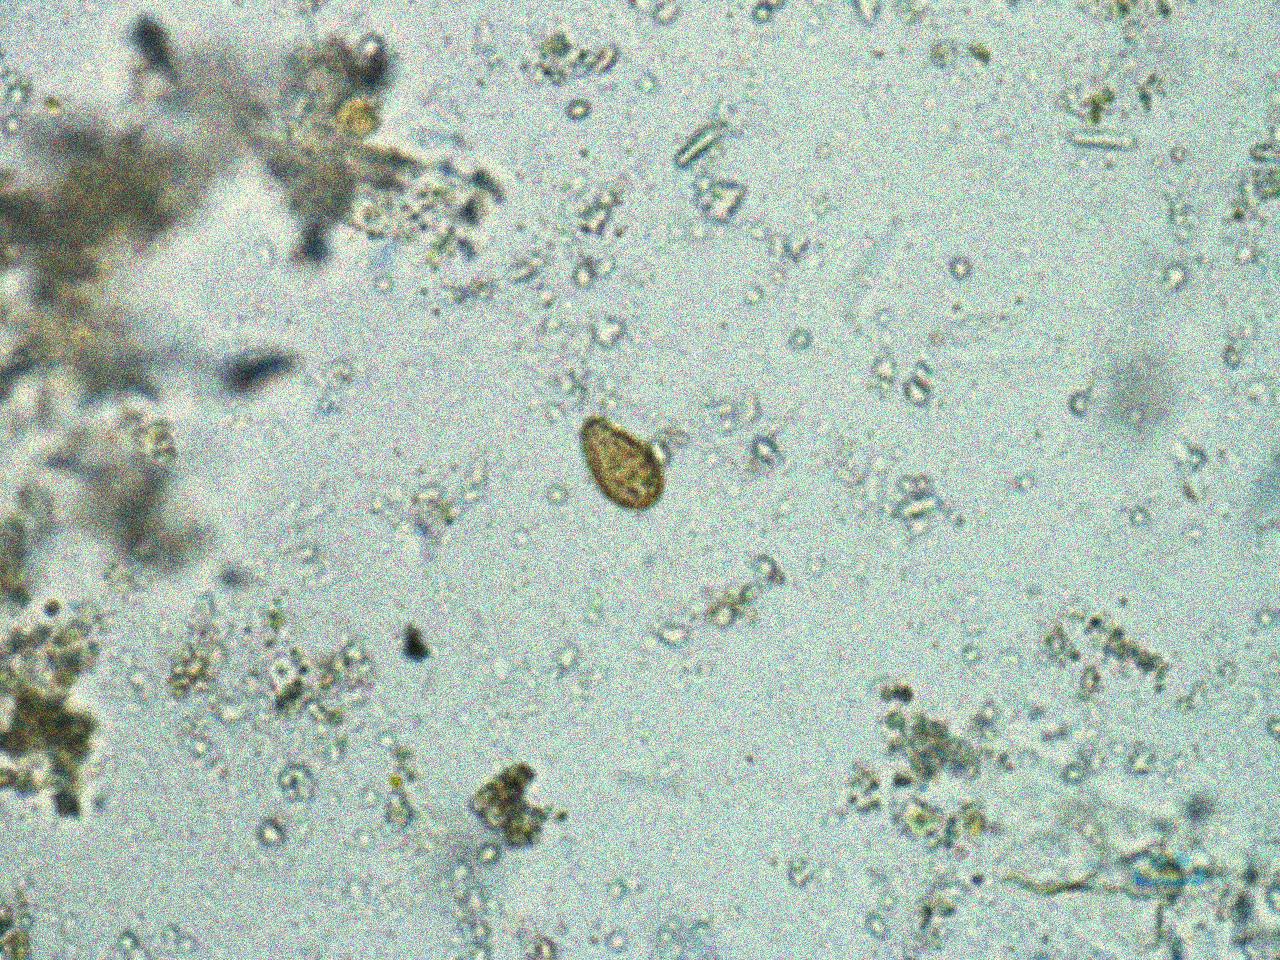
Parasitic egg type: Opisthorchis viverrine